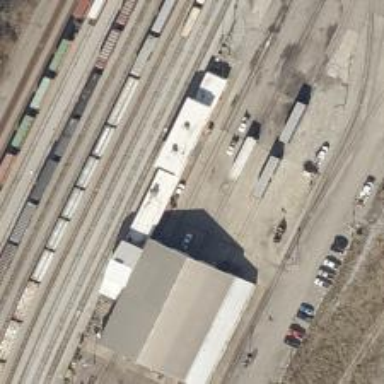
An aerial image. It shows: Covered railway yard tunnel.